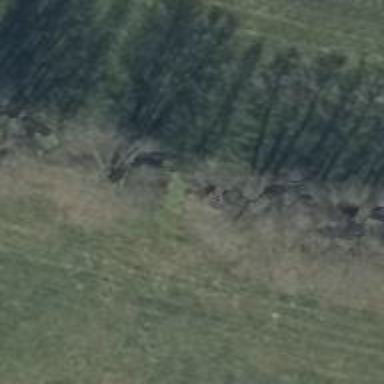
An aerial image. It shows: Row of deciduous broadleaved trees.